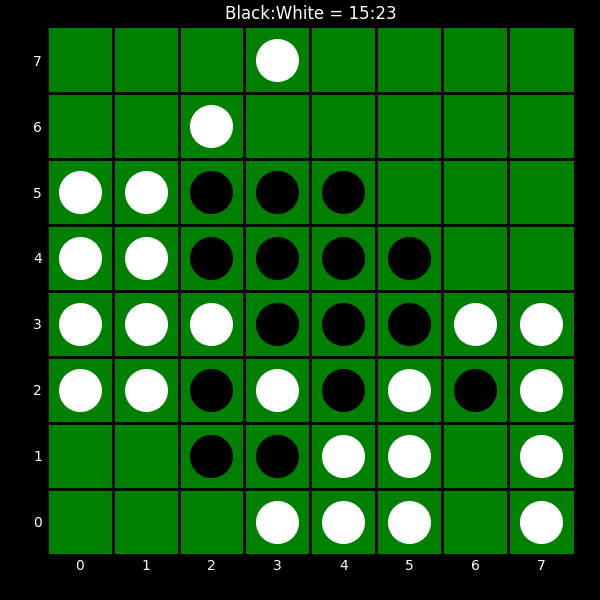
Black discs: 15
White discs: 23